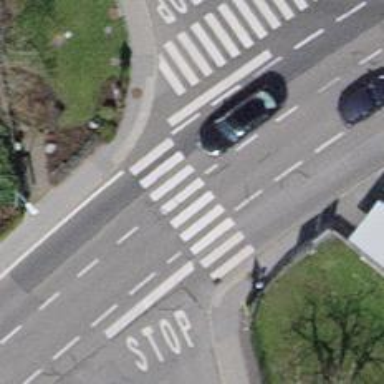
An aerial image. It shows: Uncontrolled zebra crossing with white markings on the road.